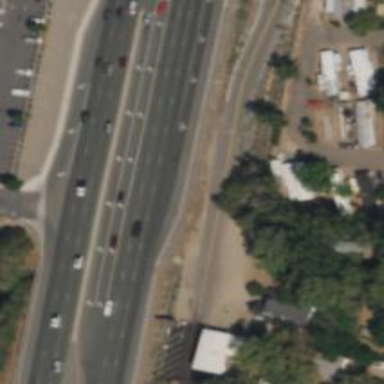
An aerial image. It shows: Trunk highway with separate asphalt cycle track. The road has expressway and the sidewalk is separated.